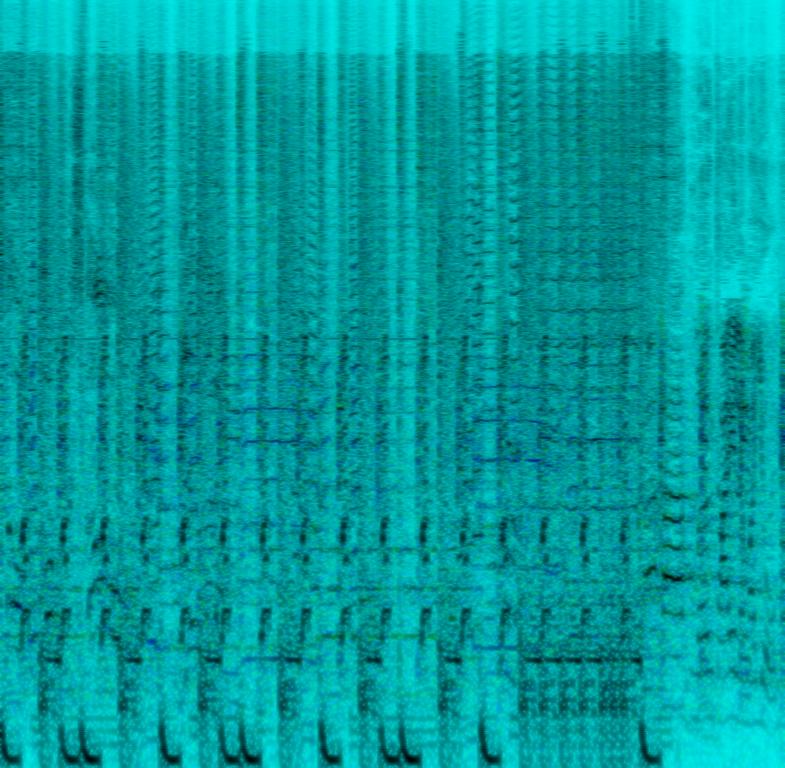
A drum is playing a groove with a strong snare sound. An e-guitar is strumming short funky chords on the offbeat creating a reggae style rhythm. A male backing voice is shouting in the same offbeat. An e-bass is playing a soft funky bassline while a male voice sings in the mid range. A trumpet is adding a short melody on top spicing up the good vibes. This song may be playing in a car racing video-game.